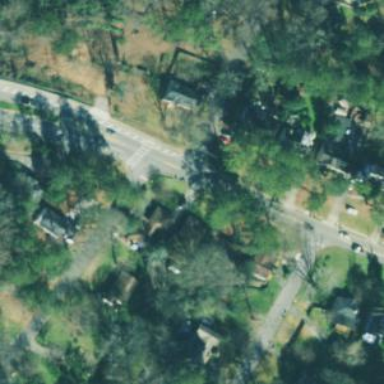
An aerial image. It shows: Secondary road.